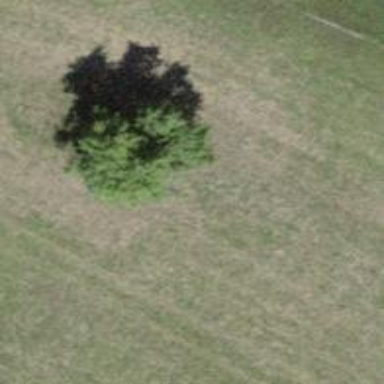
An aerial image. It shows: Beautiful tree in nature.